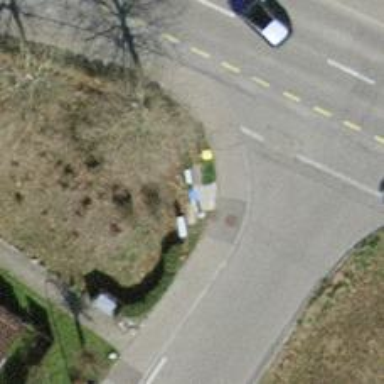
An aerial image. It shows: Traffic monitoring system is in place.